Question: I have this.
'''
for($i=0; $i < $longArreglo; $i++) {
$this->Cell($w[0],6, $final_array[$i][0],'LR',0,'L', $fill);
$this->Cell($w[1],6, $final_array[$i][2],'LR',0,'C', $fill);
$this->Cell($w[2],6, $final_array[$i][3],'LR',0,'L', $fill);
$this->Cell($w[3],6, $final_array[$i][5],'LR',0,'C', $fill);
$this->Cell($w[4],6, $final_array[$i][6],'LR',0,'C', $fill);
$this->Cell($w[5],6, $final_array[$i][12],'LR',0,'C', $fill);
$this->Cell($w[6],6, $final_array[$i][13],'LR',0,'C', $fill);
$this->Cell($w[7],6, $final_array[$i][14],'LR',0,'C', $fill);
$this->Cell($w[8],6, $final_array[$i][15],'LR',0,'C', $fill);
$this->Cell($w[9],6, $final_array[$i][16],'LR',0,'C', $fill);
$this->Cell($w[10],6, $final_array[$i][17],'LR',0,'C', $fill);
$this->Cell($w[11],6, $final_array[$i][18],'LR',0,'C', $fill);
$this->Cell($w[12],6, $final_array[$i][19],'LR',0,'C', $fill);
$this->Cell($w[13],6, $final_array[$i][20],'LR',0,'C', $fill);
$this->Ln();
}
'''
And here: '$this->Cell($w[2],6, $final_array[$i][3],'LR',0,'L', $fill);' is a person name, the width of cell is 15 and if the name is most large than cell, it does this:

I need the cells to not coalesce.
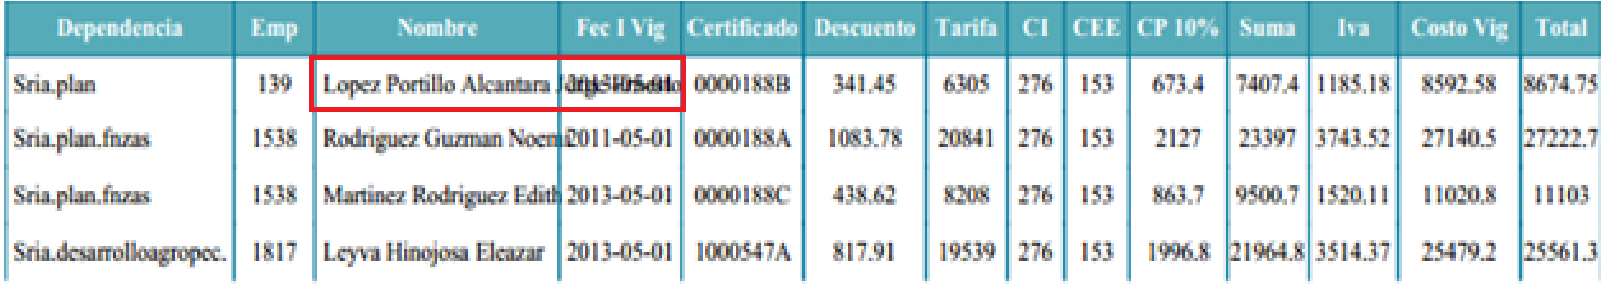
Answer: This post might be old but I couldn't find any other solution on the internet. I've modified Hugo's post and I hope that this will be helpful to someone one day. I've created a new method in the fpdf class for this for ease of use.
<URL>
'''
function pdfText($cellWidth, $text, $pdf){
$textWidth = $pdf->getstringwidth($text);
while($textWidth > $cellWidth -1){
$text = substr($text,0,-1);
$textWidth = $pdf->getstringwidth($text);
}
return $text;
}
require_once('fpdf/fpdf.php');
$pdf = new FPDF();
$pdf->AddPage();
$text = 'Lorem ipsum dolor sit amet, consectetur adipisicing elit. Sint esse quia repellat cupiditate excepturi exercitationem asperiores eligendi iusto. Blanditiis sequi suscipit assumenda quibusdam aliquid quas eligendi soluta ab fugit ad.';
$pdf->setFont('Arial', '', 10);
$cellWidth = 180;
$text = pdfText($cellWidth, $text, $pdf);
$pdf->Cell($cellWidth,6,$text,1,1,'L',0);
$pdf->setFont('Arial', '', 12);
$cellWidth = 160;
$text = pdfText($cellWidth, $text, $pdf);
$pdf->Cell($cellWidth,7,$text,1,1,'L',0);
$pdf->setFont('Arial', '', 14);
$cellWidth = 140;
$text = pdfText($cellWidth, $text, $pdf);
$pdf->Cell($cellWidth,8,$text,1,1,'L',0);
$pdf->setFont('Arial', '', 16);
$cellWidth = 120;
$text = pdfText($cellWidth, $text, $pdf);
$pdf->Cell($cellWidth,9,$text,1,1,'L',0);
$pdf->Output('I');
'''